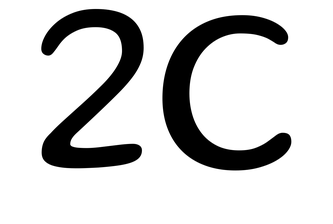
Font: Gluten_Light